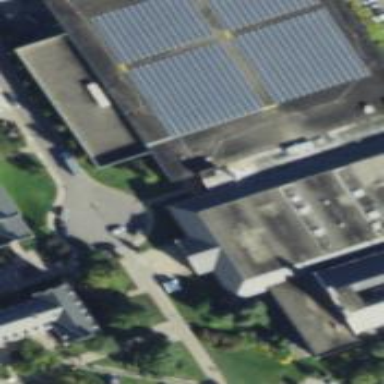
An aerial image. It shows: View of university building.